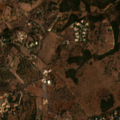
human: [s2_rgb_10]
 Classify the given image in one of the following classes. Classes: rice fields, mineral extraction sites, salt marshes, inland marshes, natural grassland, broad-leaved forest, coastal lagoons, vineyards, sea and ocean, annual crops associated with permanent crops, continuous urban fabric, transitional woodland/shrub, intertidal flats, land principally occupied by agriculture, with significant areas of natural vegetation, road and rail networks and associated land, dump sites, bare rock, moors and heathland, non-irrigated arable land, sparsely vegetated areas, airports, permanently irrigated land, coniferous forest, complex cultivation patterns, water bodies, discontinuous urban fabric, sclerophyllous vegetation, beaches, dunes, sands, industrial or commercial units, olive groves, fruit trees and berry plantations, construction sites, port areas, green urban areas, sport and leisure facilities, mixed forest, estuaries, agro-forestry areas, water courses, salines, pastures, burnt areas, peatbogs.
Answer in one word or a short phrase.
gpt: sport and leisure facilities, annual crops associated with permanent crops, complex cultivation patterns, land principally occupied by agriculture, with significant areas of natural vegetation